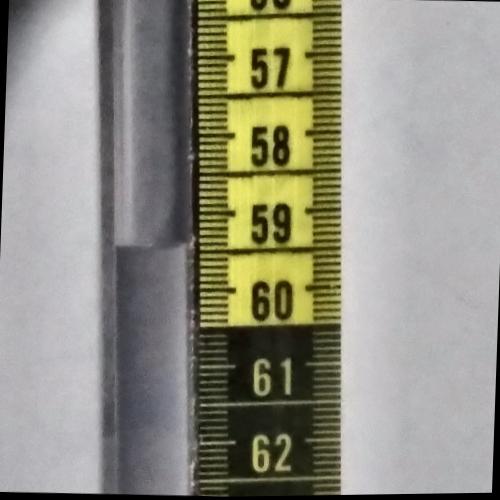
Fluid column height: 59.4 cm